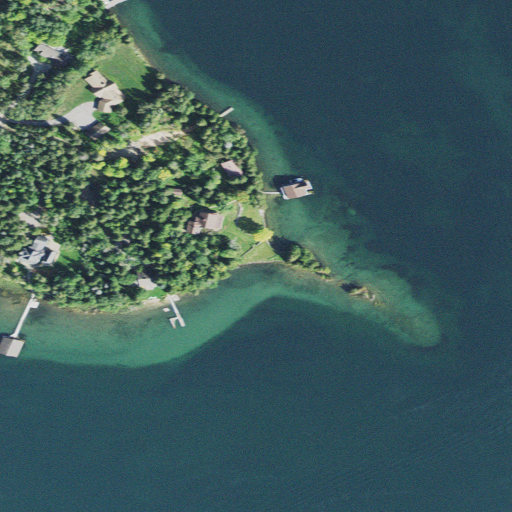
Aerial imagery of cape in Michigan named Connors Point containing open water, evergreen forest, open development, woody wetlands, low intensity development, herbaceous wetlands, medium intensity development, and mixed forest